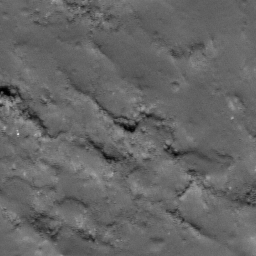
Pit: Lalande 3c
Host crater: Lalande
Host type: impact_melt
Lunar coordinates: latitude -4.531, longitude 351.49